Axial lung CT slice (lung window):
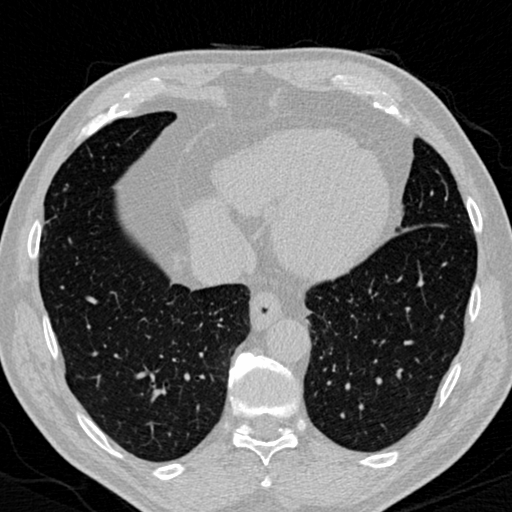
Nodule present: no